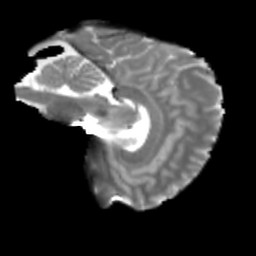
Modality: T2w
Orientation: sagittal
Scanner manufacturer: siemens
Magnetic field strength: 3 T
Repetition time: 4 s
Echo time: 0.0594 s